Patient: sex M, age 78
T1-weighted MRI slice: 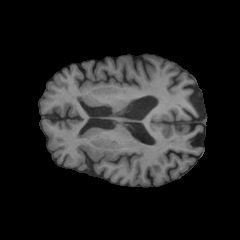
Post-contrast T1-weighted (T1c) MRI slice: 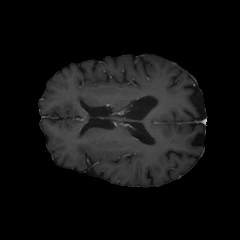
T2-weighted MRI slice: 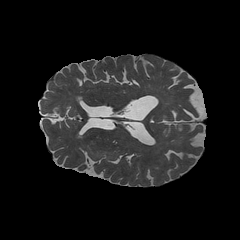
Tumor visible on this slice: no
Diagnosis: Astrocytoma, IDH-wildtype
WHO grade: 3